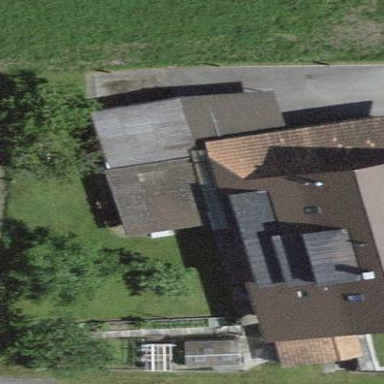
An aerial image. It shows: Garage.